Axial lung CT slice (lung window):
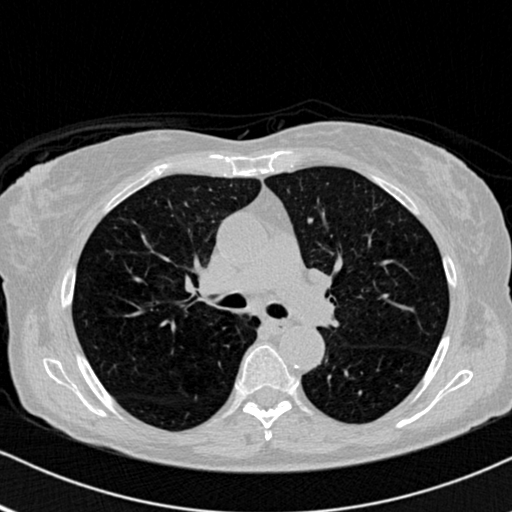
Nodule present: no